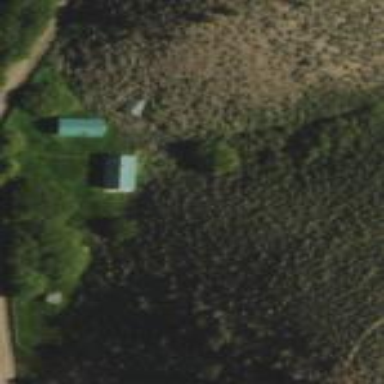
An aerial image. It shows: Cabin is depicted in the image.